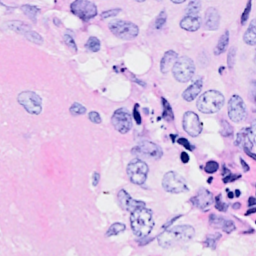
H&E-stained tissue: Breast